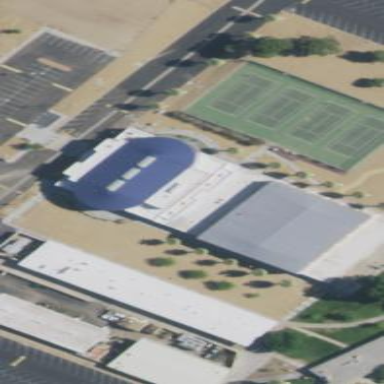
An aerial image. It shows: Building with sports hall used for leisure activities.